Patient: sex M, age 49
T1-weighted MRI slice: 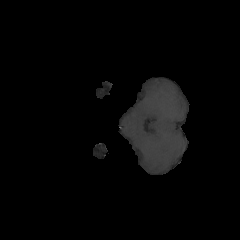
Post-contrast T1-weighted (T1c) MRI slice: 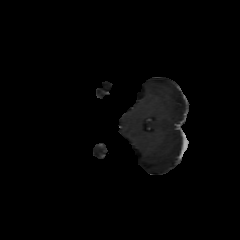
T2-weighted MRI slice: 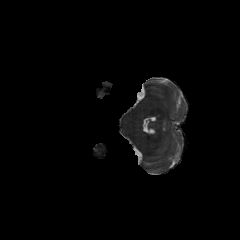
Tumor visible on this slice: no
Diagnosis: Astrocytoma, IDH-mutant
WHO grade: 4